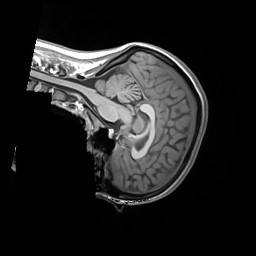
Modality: T1w
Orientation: sagittal
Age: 21
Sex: female
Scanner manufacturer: siemens
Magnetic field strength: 3 T
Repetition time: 1.55 s
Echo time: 0.00234 s